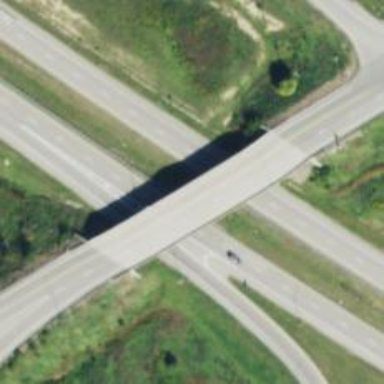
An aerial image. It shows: Secondary road with bridge.